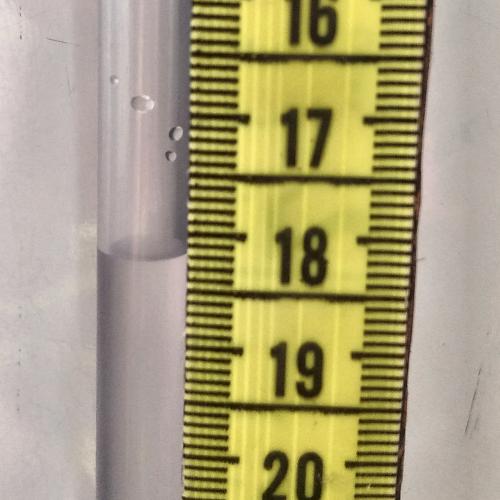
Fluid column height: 18.2 cm